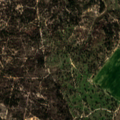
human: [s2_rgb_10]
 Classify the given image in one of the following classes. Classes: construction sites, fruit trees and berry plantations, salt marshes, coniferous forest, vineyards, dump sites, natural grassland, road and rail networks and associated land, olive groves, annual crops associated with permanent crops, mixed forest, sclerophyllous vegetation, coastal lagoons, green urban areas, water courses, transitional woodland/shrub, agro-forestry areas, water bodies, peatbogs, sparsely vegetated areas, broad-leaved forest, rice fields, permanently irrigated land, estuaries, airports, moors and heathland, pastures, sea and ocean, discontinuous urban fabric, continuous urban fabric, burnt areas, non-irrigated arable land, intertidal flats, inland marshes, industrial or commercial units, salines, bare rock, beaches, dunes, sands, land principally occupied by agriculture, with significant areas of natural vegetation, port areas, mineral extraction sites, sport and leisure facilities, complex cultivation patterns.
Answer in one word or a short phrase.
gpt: agro-forestry areas, transitional woodland/shrub